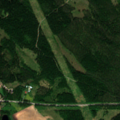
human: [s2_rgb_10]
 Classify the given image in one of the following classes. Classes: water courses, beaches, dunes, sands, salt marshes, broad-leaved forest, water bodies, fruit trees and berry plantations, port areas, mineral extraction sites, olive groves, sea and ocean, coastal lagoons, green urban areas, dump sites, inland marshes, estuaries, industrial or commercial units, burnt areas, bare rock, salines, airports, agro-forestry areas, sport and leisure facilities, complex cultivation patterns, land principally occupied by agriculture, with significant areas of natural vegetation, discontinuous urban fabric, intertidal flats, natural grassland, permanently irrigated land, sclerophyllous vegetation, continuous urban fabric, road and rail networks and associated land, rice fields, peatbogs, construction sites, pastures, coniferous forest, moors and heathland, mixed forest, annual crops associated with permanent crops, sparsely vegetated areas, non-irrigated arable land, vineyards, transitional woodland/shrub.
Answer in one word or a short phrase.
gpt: land principally occupied by agriculture, with significant areas of natural vegetation, coniferous forest, mixed forest, transitional woodland/shrub